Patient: sex F, age 48
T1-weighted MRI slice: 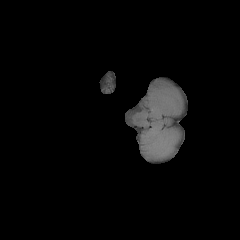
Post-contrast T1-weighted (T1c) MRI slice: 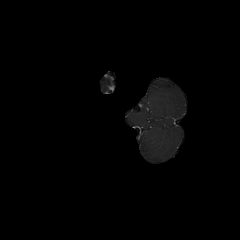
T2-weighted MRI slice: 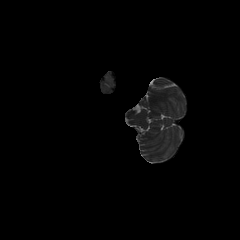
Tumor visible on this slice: no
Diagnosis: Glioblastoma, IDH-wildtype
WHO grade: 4